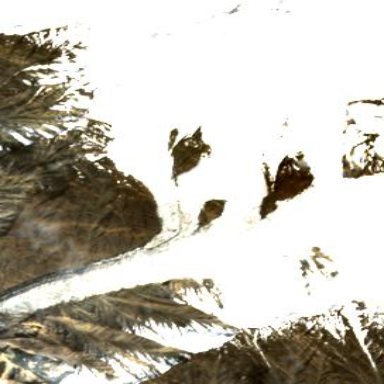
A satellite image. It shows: Majestic glacier in the distance.